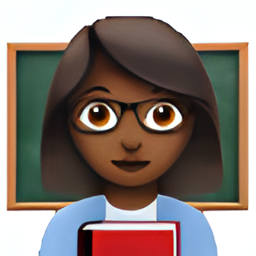
Name: female teacher type 5
Emoji: 👩🏾‍🏫
Group: People & Body
Sub-group: person-role